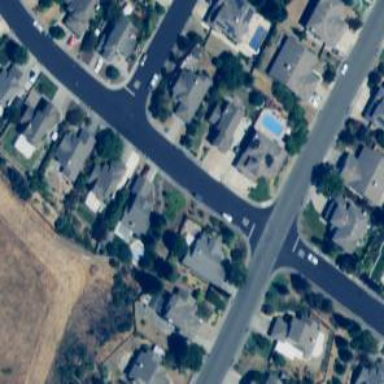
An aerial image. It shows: Road with stop sign.